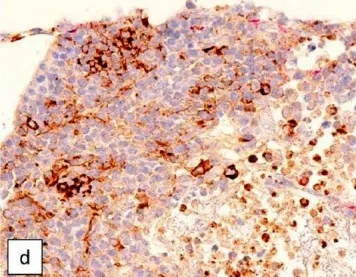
D. Synaptophysin immunostain (40x): tumor cells are focally positive for Synaptophysin.
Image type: pathology (immunostaining)